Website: macys
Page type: customer-info-address
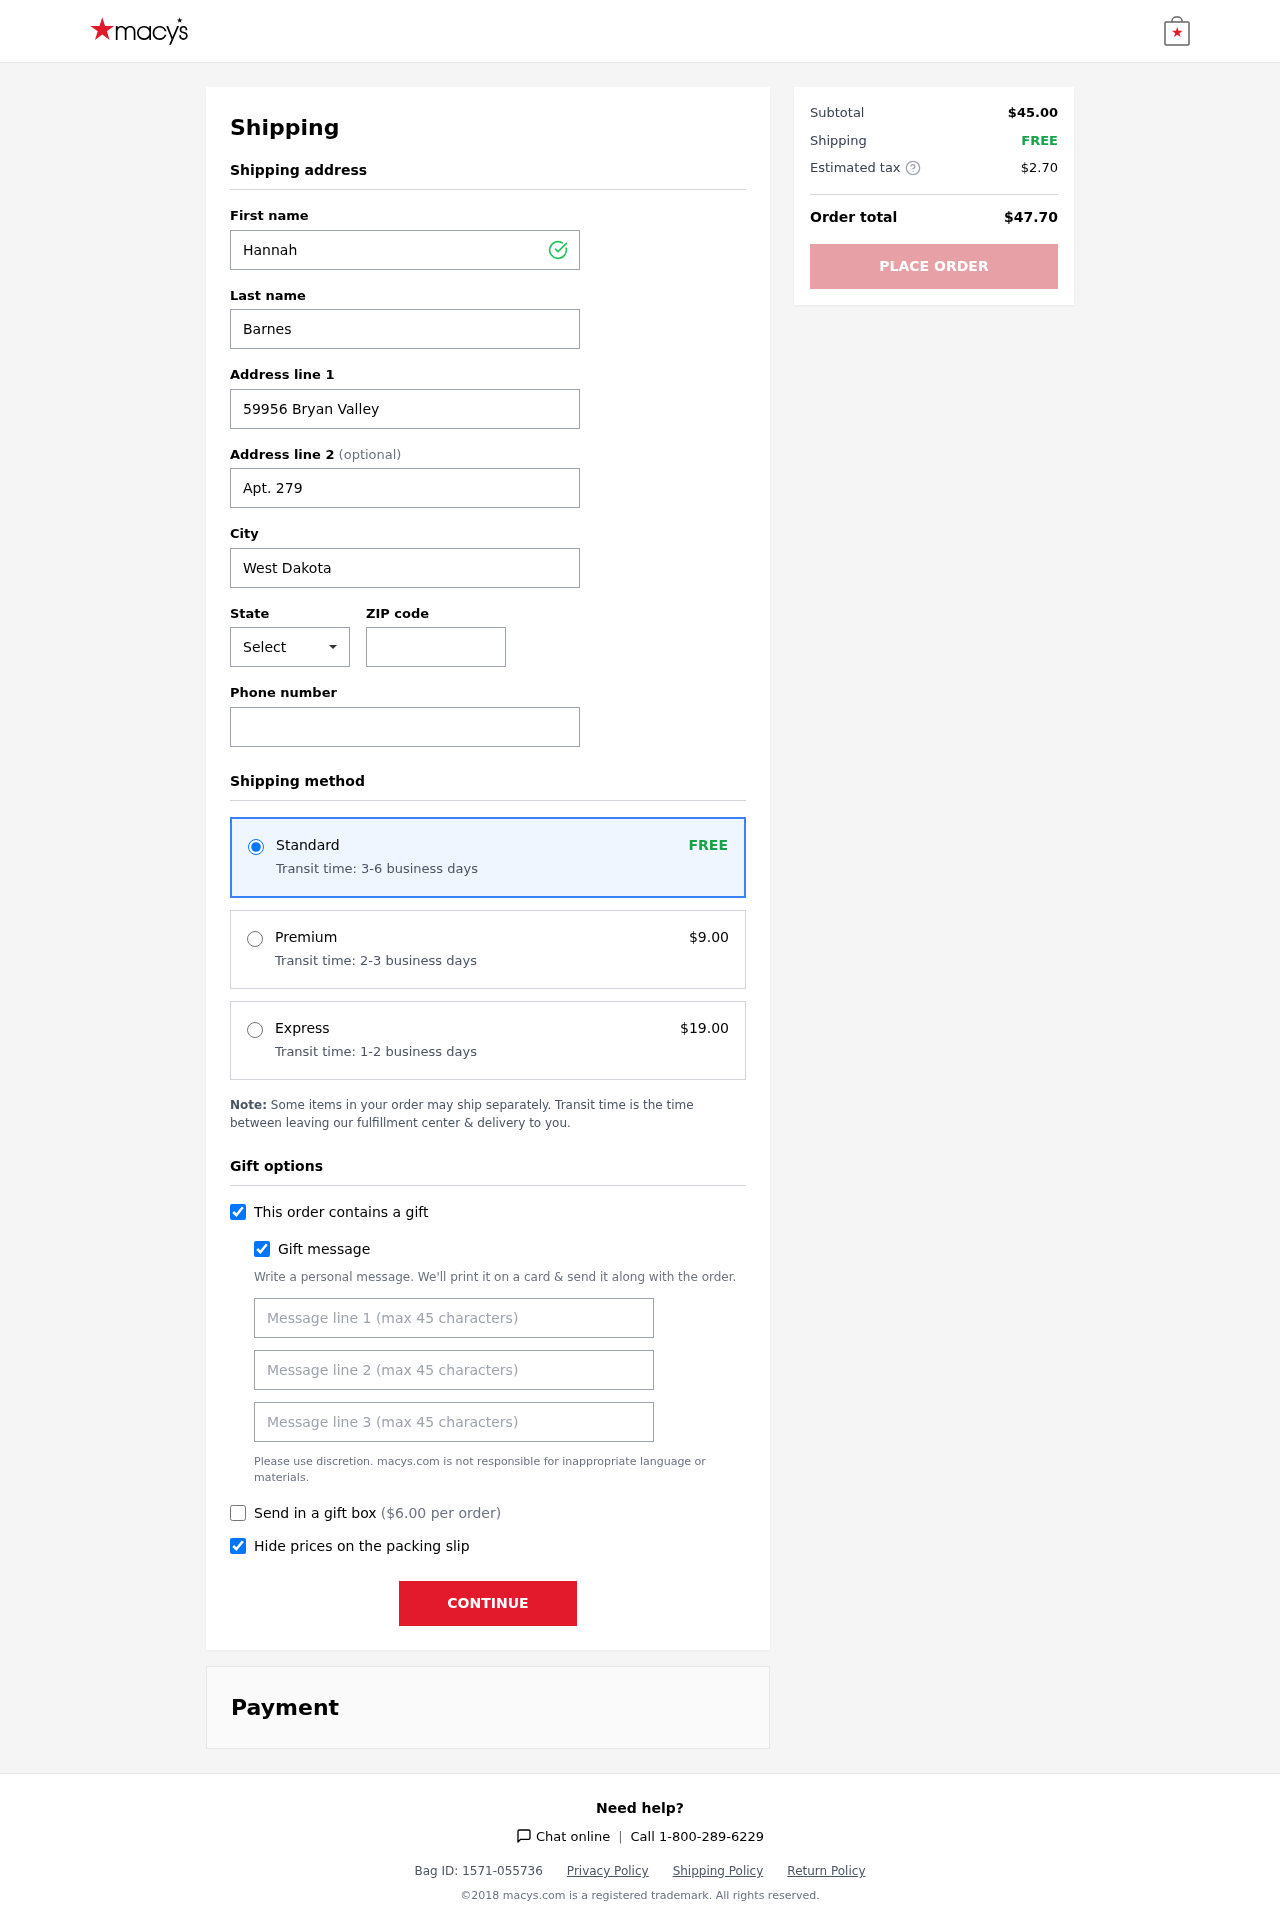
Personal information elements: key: PII_CITY
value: West Dakota
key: PII_FIRSTNAME
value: Hannah
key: PII_GIFT_MESSAGE
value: Hey Stephen! I saw these comfy new kicks and immediately thought of your morning runs – they seemed perfect for you! Enjoy hitting the pavement with style!  Hannah
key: PII_LASTNAME
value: Barnes
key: PII_PHONE
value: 7778111488
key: PII_POSTCODE
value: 73987
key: PII_STATE_ABBR
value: KY
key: PII_STREET
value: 59956 Bryan Valley
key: PII_STREET2
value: Apt. 279
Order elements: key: ORDER_SHIPPING_STANDARD
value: FREE
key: ORDER_SHIPPING_STANDARD_TIME
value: Transit time: 3-6 business days
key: ORDER_SHIPPING_PREMIUM
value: $9.00
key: ORDER_SHIPPING_PREMIUM_TIME
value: Transit time: 2-3 business days
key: ORDER_SHIPPING_EXPRESS
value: $19.00
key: ORDER_SHIPPING_EXPRESS_TIME
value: Transit time: 1-2 business days
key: ORDER_GIFT_BOX_FEE
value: $6.00
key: ORDER_SUBTOTAL
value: $45.00
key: ORDER_SHIPPING_COST
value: FREE
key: ORDER_TAX
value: $2.70
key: ORDER_TOTAL
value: $47.70